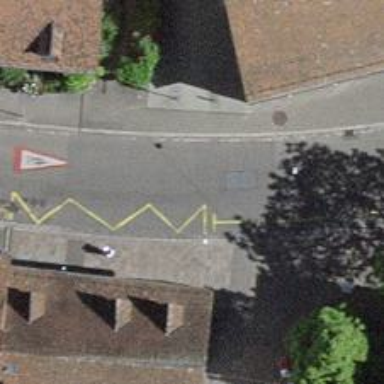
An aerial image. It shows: Bus stop with designated public transport stop position.